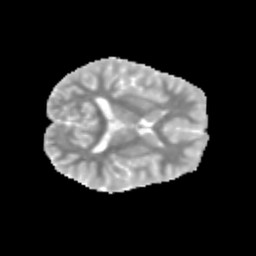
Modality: MD
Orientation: axial
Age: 10
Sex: female
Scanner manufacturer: siemens
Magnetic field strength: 3 T
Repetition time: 3.8 s
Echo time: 0.07 s